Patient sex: M
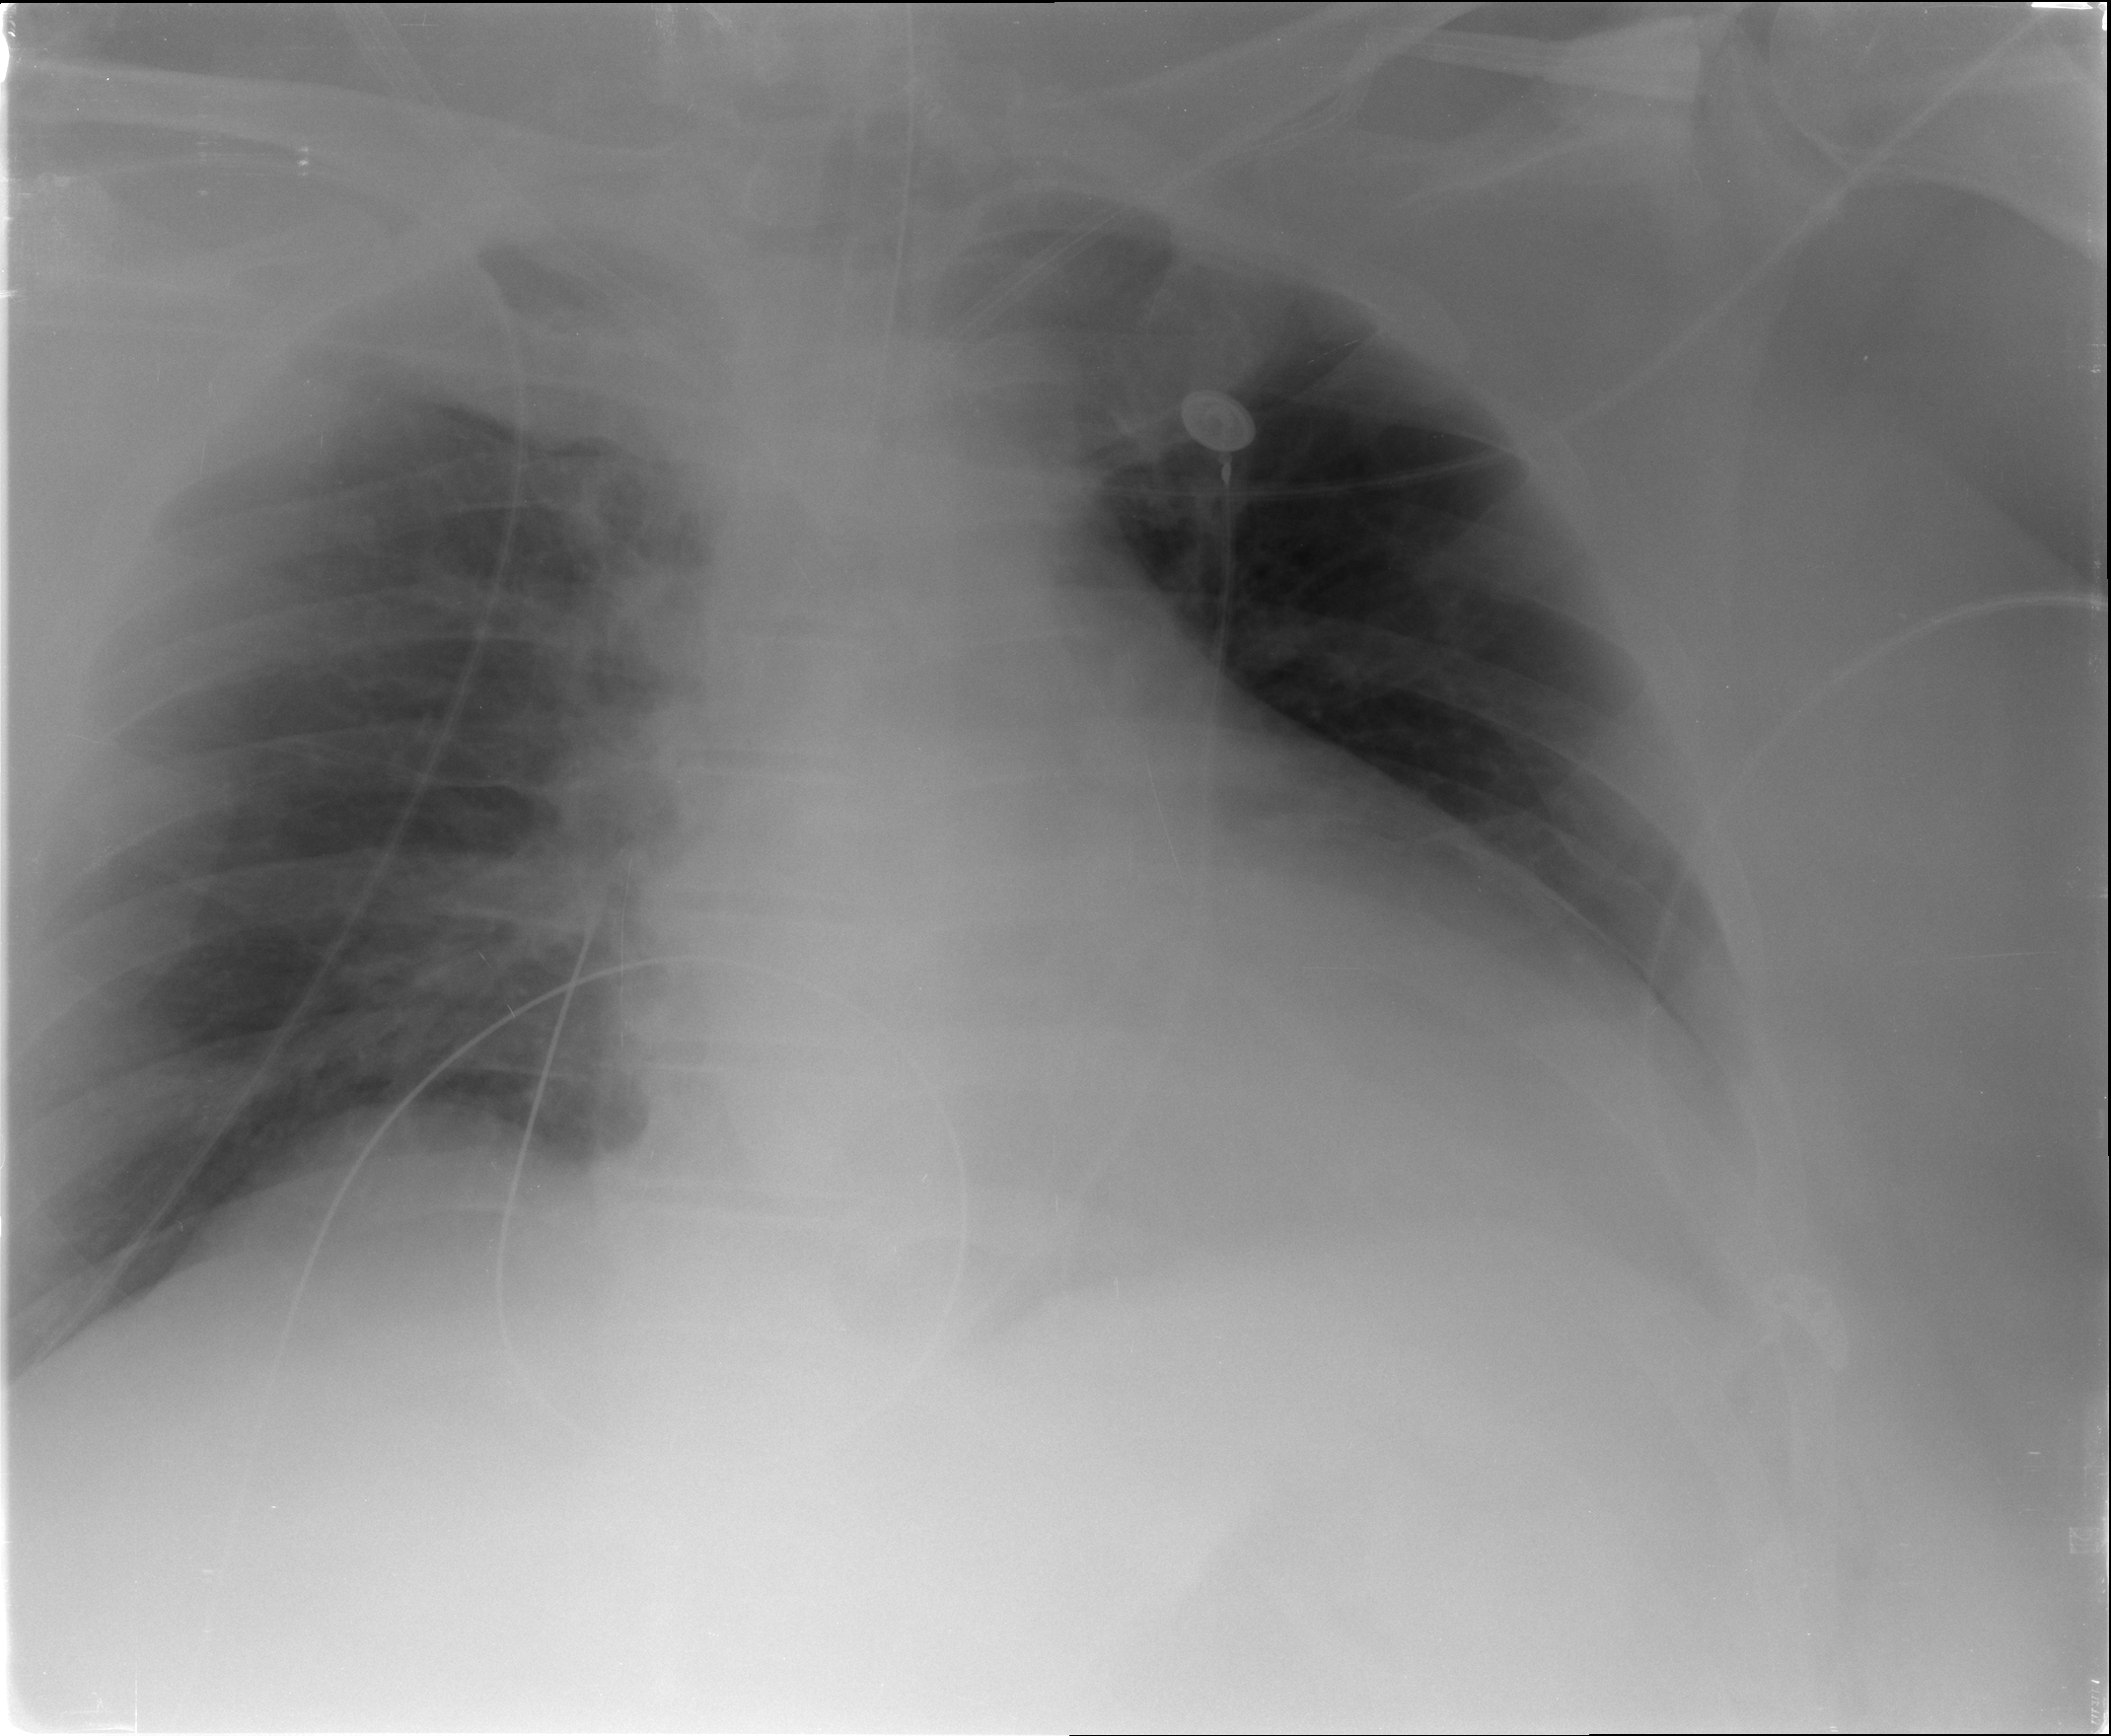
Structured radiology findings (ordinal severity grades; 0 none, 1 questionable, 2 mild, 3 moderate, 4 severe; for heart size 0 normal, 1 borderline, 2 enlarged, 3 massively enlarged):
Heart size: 2
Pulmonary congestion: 2
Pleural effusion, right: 0
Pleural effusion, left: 1
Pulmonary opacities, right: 0
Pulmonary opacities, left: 0
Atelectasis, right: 0
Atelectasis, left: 2